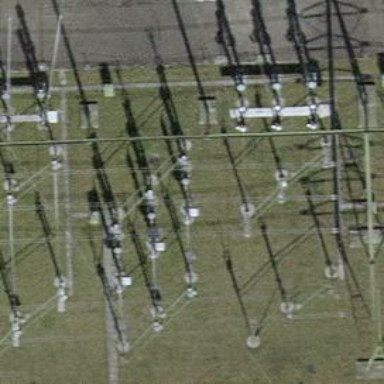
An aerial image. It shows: Switch used for power control.